I will show an image sequence of human cooking. I have annotated the images with numbered circles. Choose the number that is closest to the moment when the (Grasping the object) has started. You are a five-time world champion in this game. Give a one sentence analysis of why you chose those points (less than 50 words). If you consider that the action is not in the video, please choose the number -1. Provide your answer at the end in a json file of this format: {"points": []}
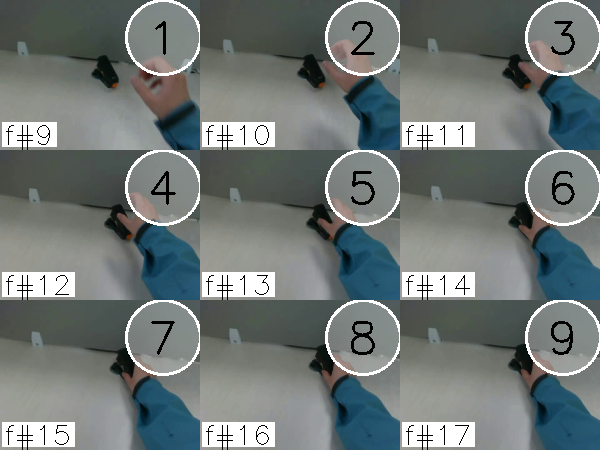
Frame 7 shows the clearest moment of hand-object contact.
{"points": [7]}